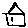
Label: house